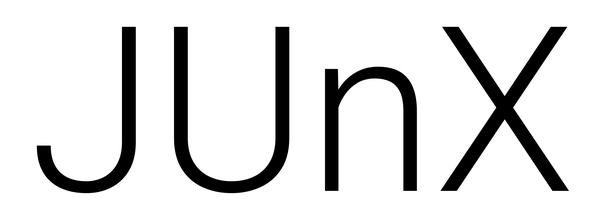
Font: Roboto_Light